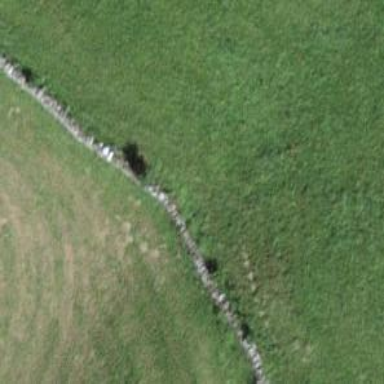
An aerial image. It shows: Wall barrier.